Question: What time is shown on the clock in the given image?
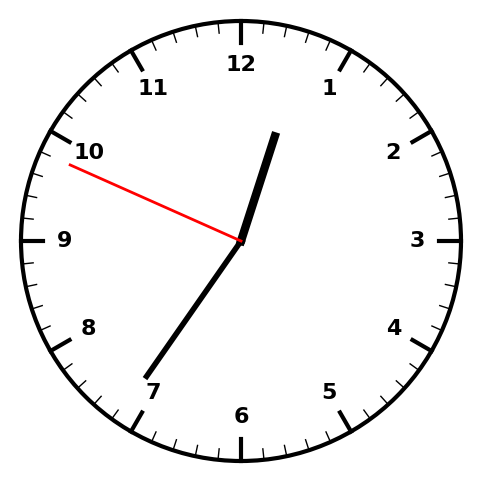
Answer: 12:35:49